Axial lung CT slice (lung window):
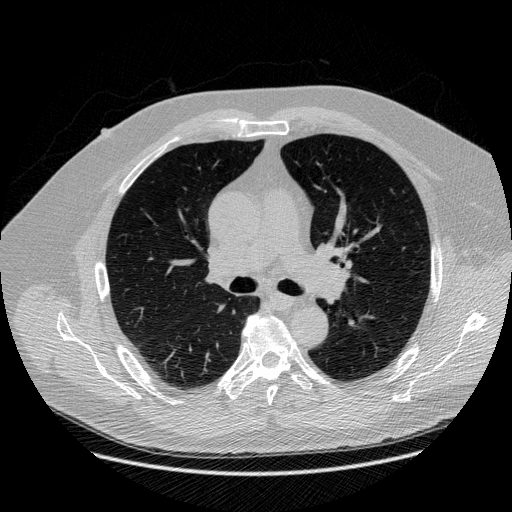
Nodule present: no